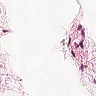
Metastatic tissue present: no